【题型】选择题　【知识点】解析几何　【难度】easy
已知抛物线 $E: y^2 = 2px$ ($p > 0$) 的焦点为 $F$，点 $A$ 是抛物线 $E$ 的准线与坐标轴的交点，点 $P$ 在抛物线 $E$ 上，若 $\angle PAF = 30^\circ$，则 $\sin \angle PFA =$ (    )

\vspace{0.5cm}

\noindent A. $\frac{1}{2}$ \hspace{2cm} B. $\frac{\sqrt{3}{3}$ \hspace{2cm} C. $\frac{\sqrt{3}}{4}$ \hspace{2cm} D. $\frac{\sqrt{3}}{2}$
【解答】
\noindent \textbf{【答案】} B

\vspace{0.5cm}

\noindent \textbf{【分析】} 过 $P$ 作准线的垂线，垂足为 $Q$，由 $\angle PAF = 30^\circ$，可得 $\angle APQ = 30^\circ$，求出 $\cos \angle APQ$ 的值，由抛物线的性质可得 $|PQ| = |PF|$，由正弦定理可得 $\sin \angle PFA$ 的值.

\vspace{0.5cm}

\noindent \textbf{【详解】} 过 $P$ 作准线的垂线，垂足为 $Q$，由 $\angle PAF = 30^\circ$，可得 $\angle APQ = 30^\circ$，由题意如图所示：

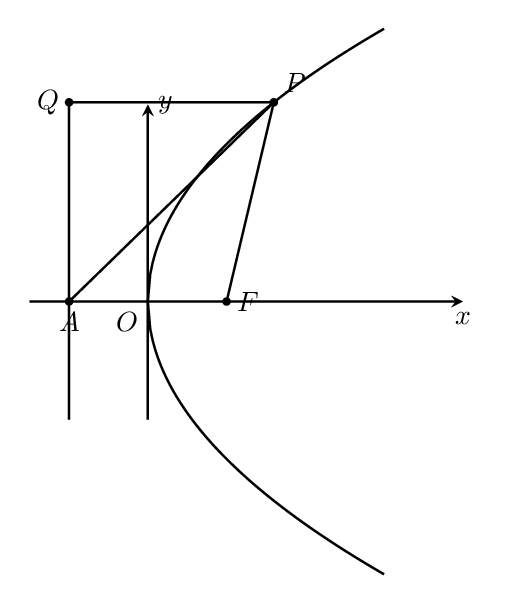